Question: I followed the steps in here but do not know how to setup permissions, i need to create a directory and unzip a zip file into it and get access denied on the CreateDirectory line:
'''
string zipCurFile = model.ScormPackageFile.FileName;
string destinationDirectoryName = Path.GetFileNameWithoutExtension(zipCurFile);
Directory.CreateDirectory(destinationDirectoryName);
'''
<URL>
here my IIS 7 manager page

please help?
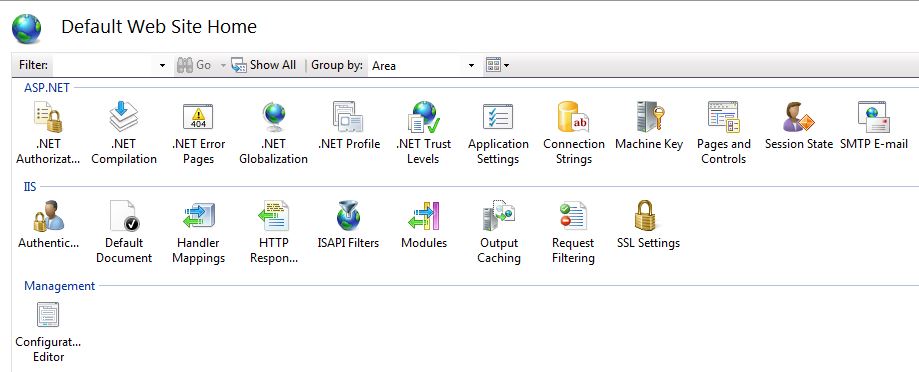
Answer: You need to give modify permissions for the parent directory to the app pool identity user. This is something that you would do through Windows Explorer and not through IIS Manager.
Right-click the target directory and choose Properties > Security. Edit the permissions for that directory, add the user that your application pool is using and give that user Modify permissions to that folder.
Assuming that you are creating the directory 'C:\Files\ZipTarget\Scorm' and the 'C:\Files\ZipTarget' directory already exists, you will need to give the app pool identity user Modify permission to the 'C:\Files\ZipTarget' directory.